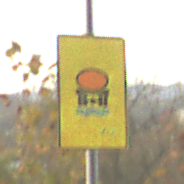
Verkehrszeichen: FahrzeugeMitWassergefaehrdenderLadungOhnePfeilsymbol
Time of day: SunriseSunset
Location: Outdoor (Nature)
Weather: PartlyCloudy
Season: NotSpecified
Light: Natural